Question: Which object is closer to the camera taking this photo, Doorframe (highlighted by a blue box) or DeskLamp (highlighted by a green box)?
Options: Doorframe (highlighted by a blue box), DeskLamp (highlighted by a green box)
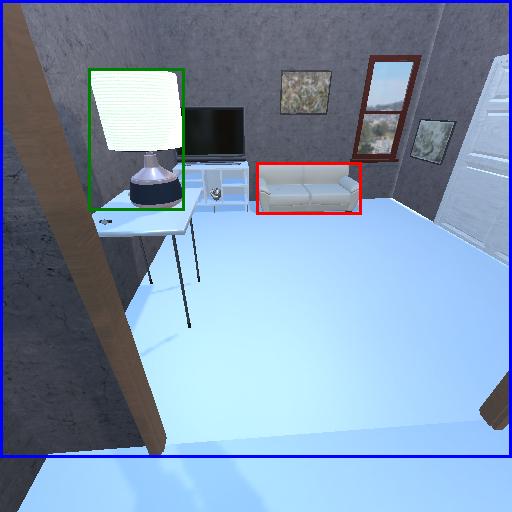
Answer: Doorframe (highlighted by a blue box)